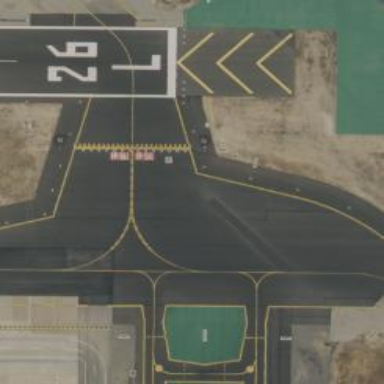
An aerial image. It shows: Image of taxiway at airport.